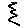
Label: zigzag